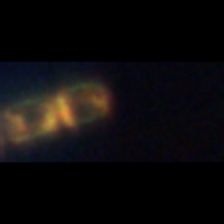
Taxon: Skeletonema
Group: Diatoms